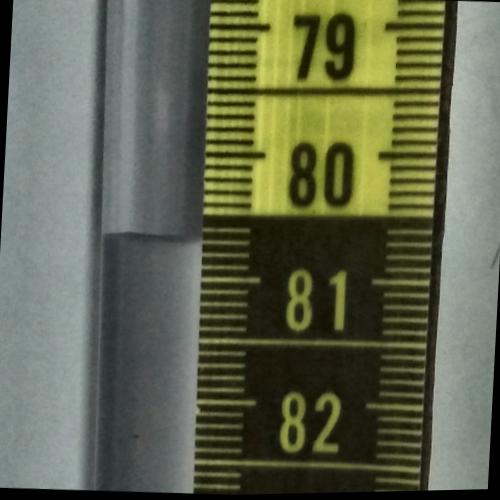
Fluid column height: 80.7 cm